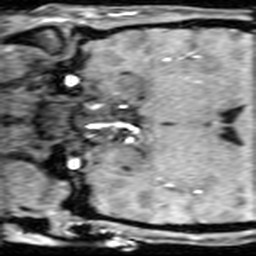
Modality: angio
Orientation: coronal
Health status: ill
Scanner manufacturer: siemens
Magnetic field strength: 1.5 T
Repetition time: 0.039 s
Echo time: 0.00502 s